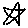
Label: star